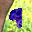
Label: 9